Question: I lately decided to include the JavaScript V8 Engine in my project. After compiling and linking to it, I wanted to run the example from the <URL> guide.
It works in general, but for some reasons there are namespace conflicts when I do not specify the 'v8' namespace in front of each class name. Visual Studio 2012 tells me for example, that the name 'Context' would be ambiguous. But I do not understand why.

The only namespaces I include in this file are 'std' and 'v8'. It is a header file and before you ask, it's meant to be so since it claims to be a header-only library.
'''
#pragma once
#include <string>
#include <vector>
#include <map>
#include <unordered_map>
#include <functional>
#include <memory>
#include <typeindex>
#include <iostream>
#include <fstream>
#include <V8/v8.h>
namespace library_name
{
using namespace std;
using namespace v8;
// here comes the example code and more...
}
'''
To find out where a symbol with the name 'Context' might be defined too, I used the 'Find Definition' command in Visual Studio, available in the context menu. This is the list of results.
<URL>
It lists for example 'sf::Context' which I use in the project but not in that header. There are also definitions in cryptic namespaces located at files in a directory named 'Windows Kits'. I neither know what they are for nor have I included them intentionally. I don't include other header files except from the standard library and JavaScript V8 as shown above.
Why do the 'Context's from different namespaces collides with each other? How can I fix this collisions to use the 'v8' namespace?
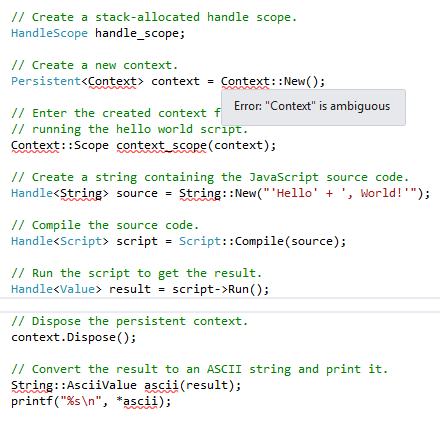
Answer: Try actually compiling the code. The compiler should list the actual conflicting symbols, possibly including where they are actually defined. You will need to either remove one of your usings or fully qualify the identifier.